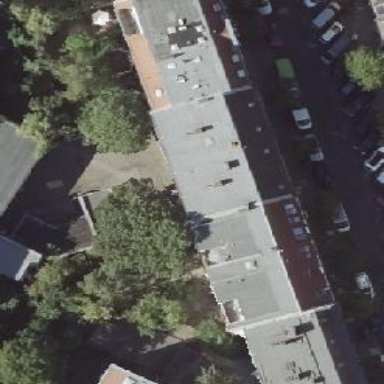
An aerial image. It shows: Saltbox shaped roof on apartment building.